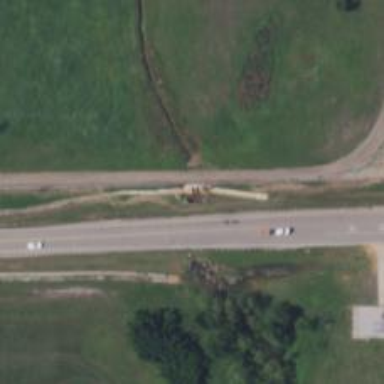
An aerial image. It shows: Culvert tunnel.